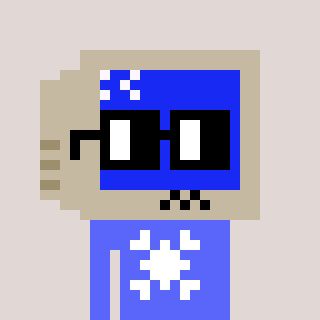
a pixel art character with square black glasses, a old monitor-shaped head and a purple-colored body on a warm background